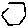
Label: hexagon